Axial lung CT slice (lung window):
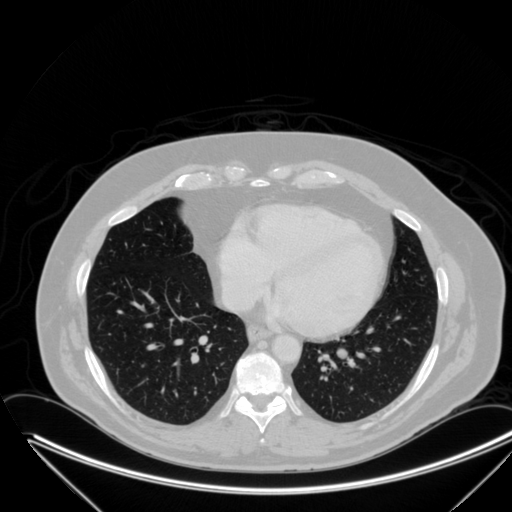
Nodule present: yes
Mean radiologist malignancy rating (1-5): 3.5